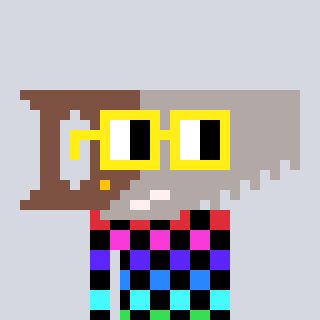
a pixel art character with square yellow glasses, a saw-shaped head and a darkpink-colored body on a cool background